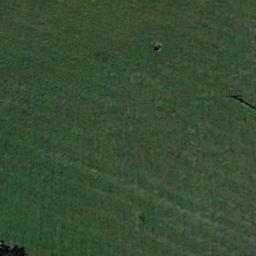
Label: meadow